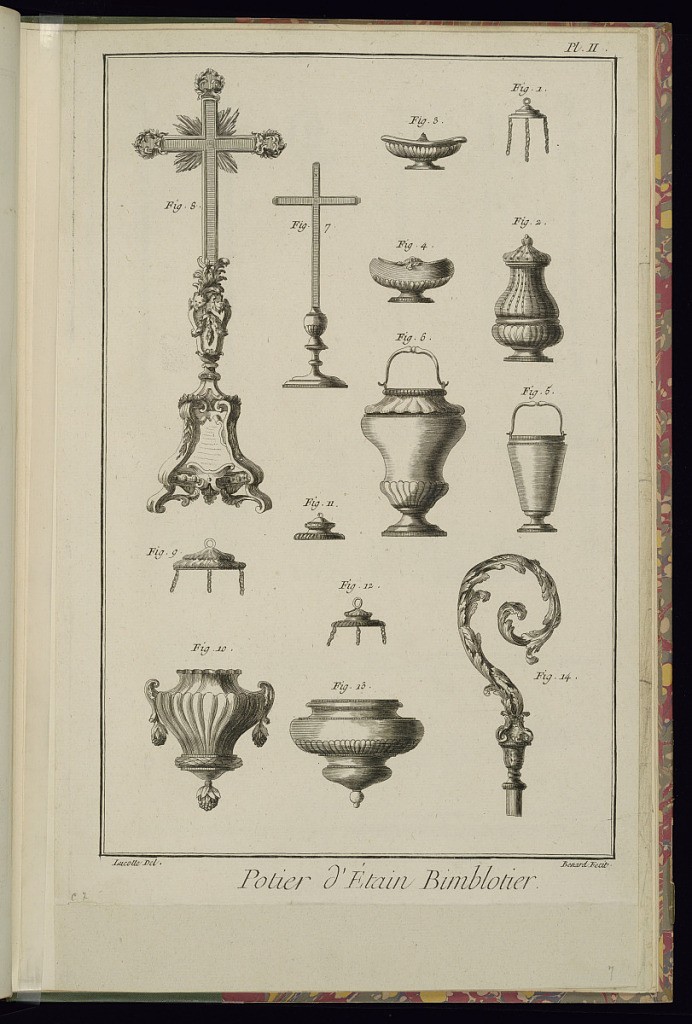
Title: Potier d’Étain Bimblotier
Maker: J.R. Lucotte, French, 1733 – 1784
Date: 1762
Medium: Etching and engraving on laid paper
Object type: Print
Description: Plate depicting fourteen designs for liturgical objects made of pewter, including crosses, incense bows. Buckets or aspersoriums, thuribles, and a staff. The objects are numbered and lettered. The plate is titled, numbered, and signed.